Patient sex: M
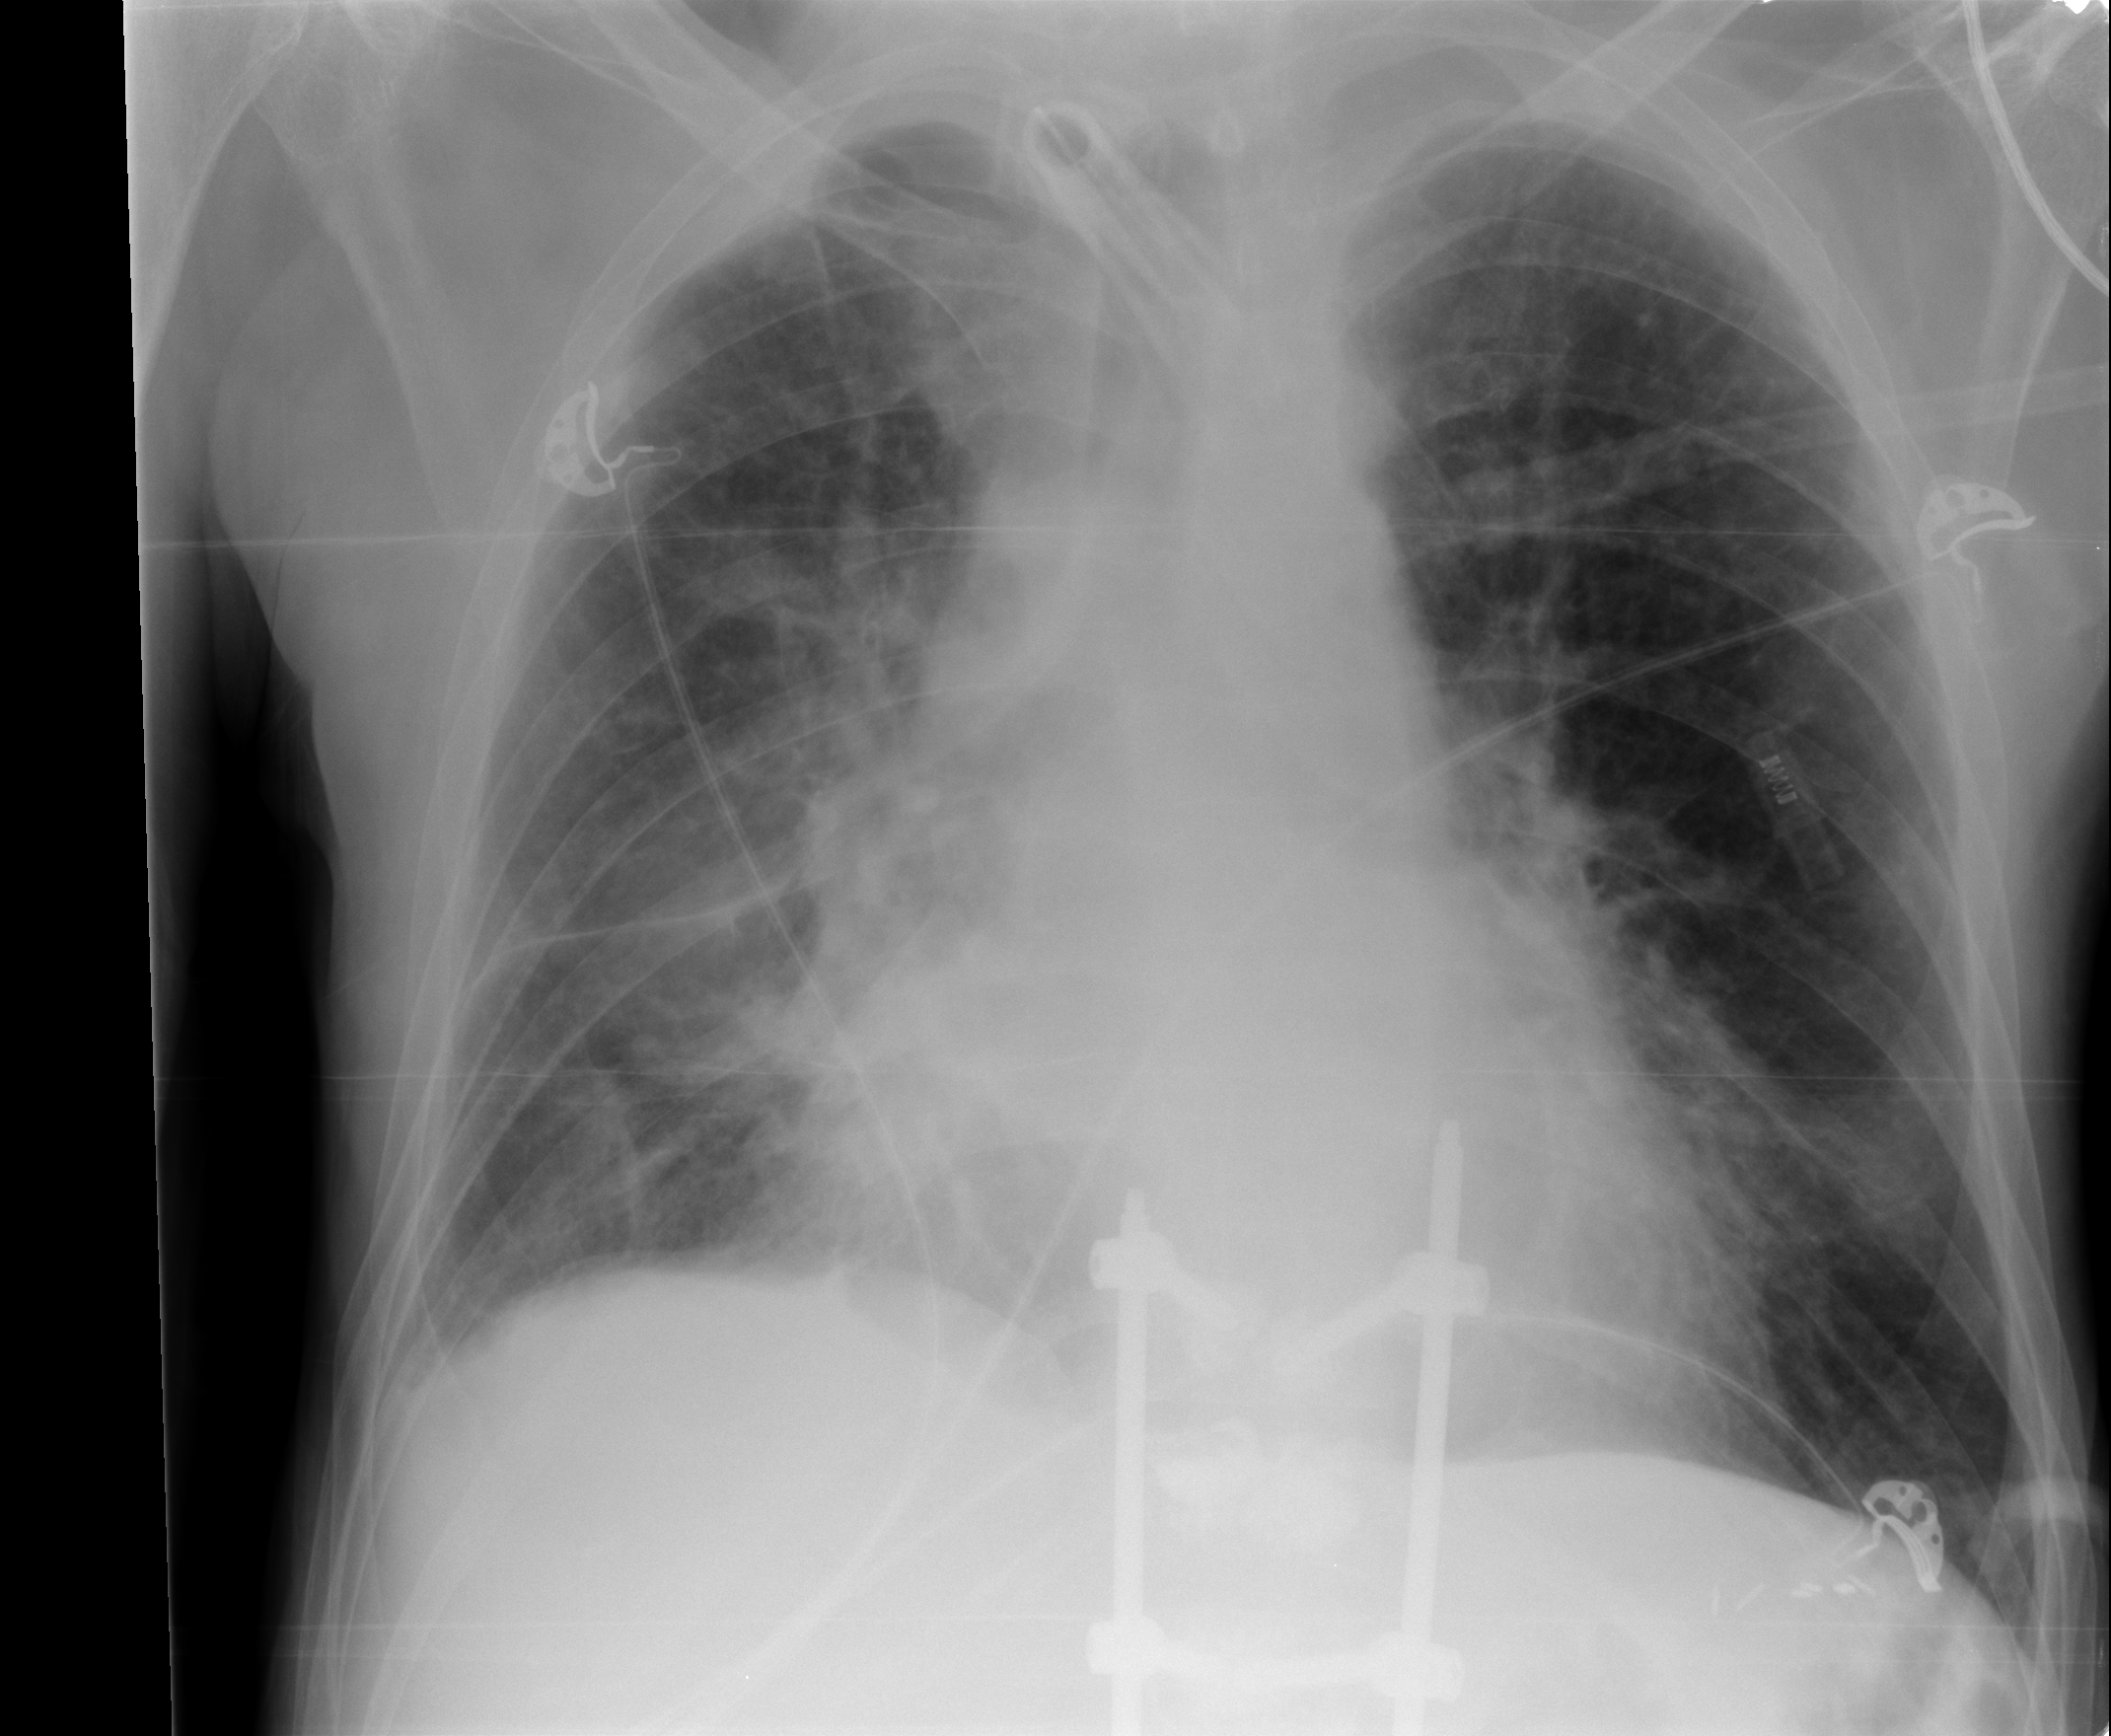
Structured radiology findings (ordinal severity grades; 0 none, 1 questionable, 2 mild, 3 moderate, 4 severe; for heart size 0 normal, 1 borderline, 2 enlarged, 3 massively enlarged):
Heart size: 0
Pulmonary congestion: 2
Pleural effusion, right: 2
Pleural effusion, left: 0
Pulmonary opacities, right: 2
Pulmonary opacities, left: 0
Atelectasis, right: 2
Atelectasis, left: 0